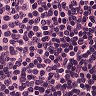
Metastatic tissue present: no